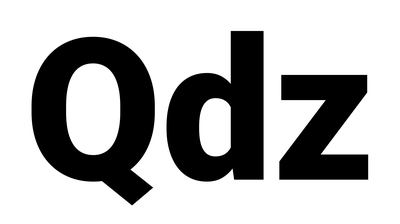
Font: Roboto_Black